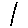
Label: line